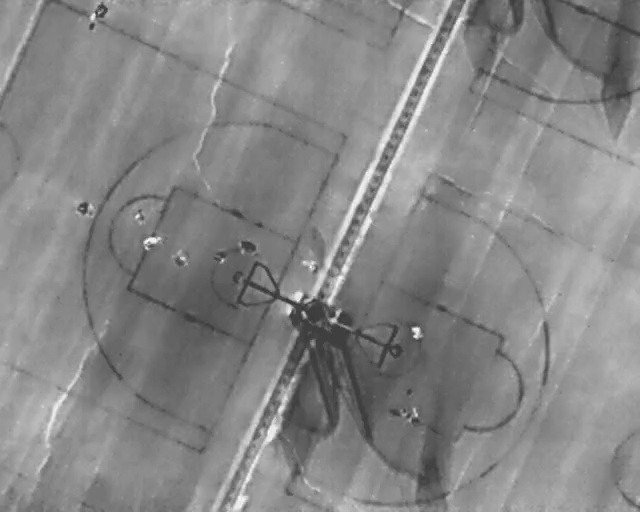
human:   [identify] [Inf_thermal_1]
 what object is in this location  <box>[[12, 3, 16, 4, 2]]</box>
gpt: <ref>1 small person at the top left</ref>

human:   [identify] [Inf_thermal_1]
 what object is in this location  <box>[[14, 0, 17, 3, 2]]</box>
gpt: <ref>1 medium person at the top left</ref>